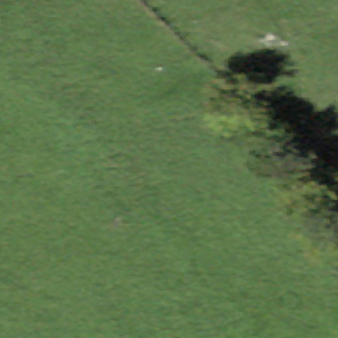
Label: other